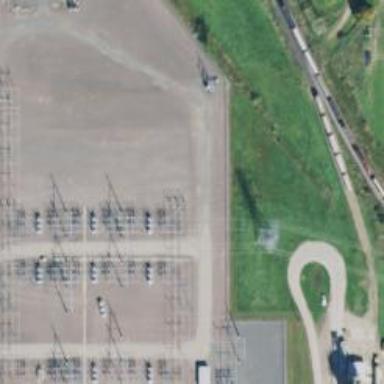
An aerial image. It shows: Switch for power supply.